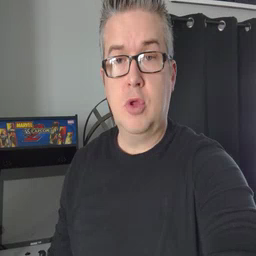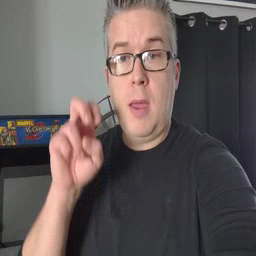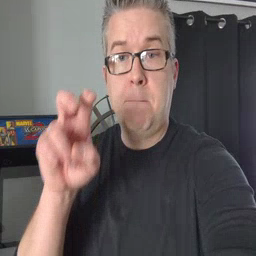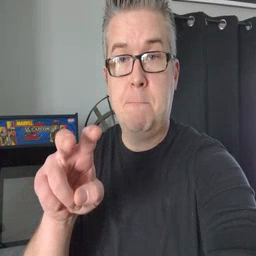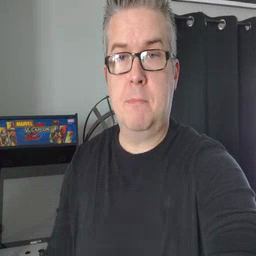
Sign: jump